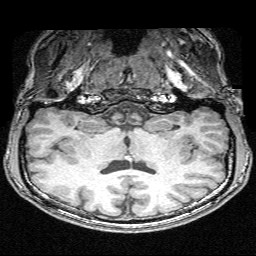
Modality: T1w
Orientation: sagittal
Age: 22
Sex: male
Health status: healthy